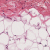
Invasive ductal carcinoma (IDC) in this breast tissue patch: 0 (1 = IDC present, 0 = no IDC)